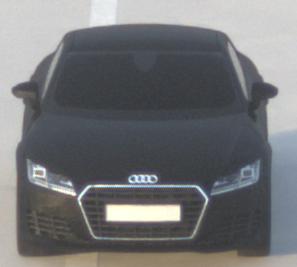
Make: Audi
Model: TT Coupé 1.8 TFSI
Detailed model: TT (8S) Coupé
Model produced from: 2015/08
Model produced until: 2018/06
Doors: 3
Color: black
Road condition: dry road
Daytime: sunrise or sunset
Contrast: low contrast